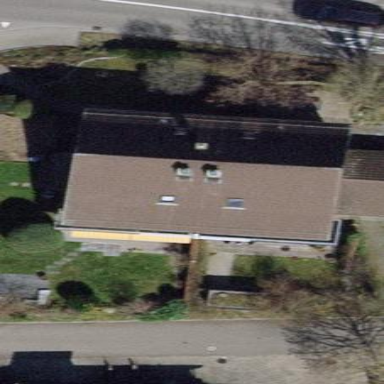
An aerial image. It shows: Building with tiled roof.